Question: There is no menu icon in my Avd. I can't see all the available option in my Avd also here in my device internet is always showing disconnected. Can any one help me out regarding this.
The last screen i attached here is what all i want.
It is proper.the first 2 screen i attached is from my machine.But the last one is not from my machine.Why i am unable to generate the same UI for avd in my machine.
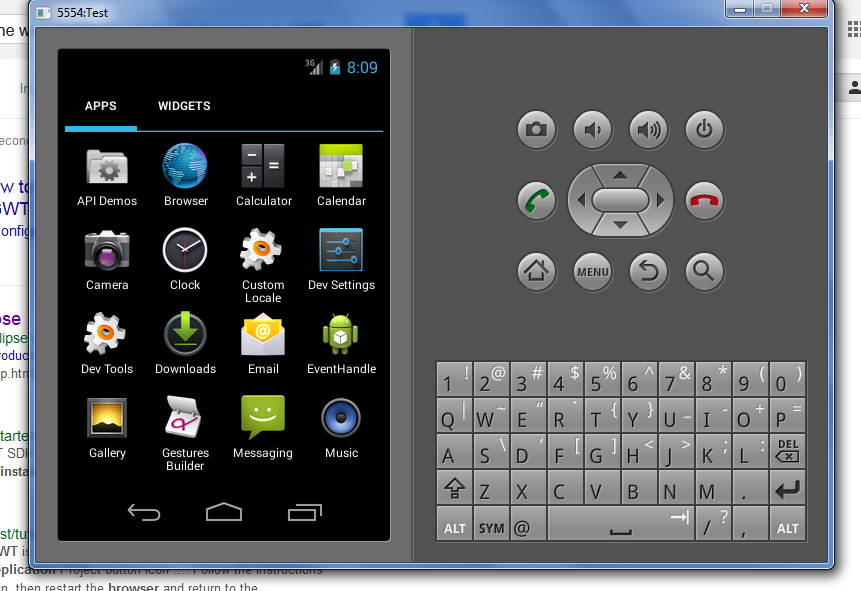
Answer: This is because you have created AVD for devices. I assume that you are creating an AVD for smart phones. Please see this
Make sure you have downloaded the API level 17,18,19 packages. If not Navigate in Eclipse to 'Window - >Android SDK Manager' and download the API packages as shown in the below image
Click on the checkboxes 'Android 4.4.2', 'Android 4.3.1' and 'Android 4.2.2' to download